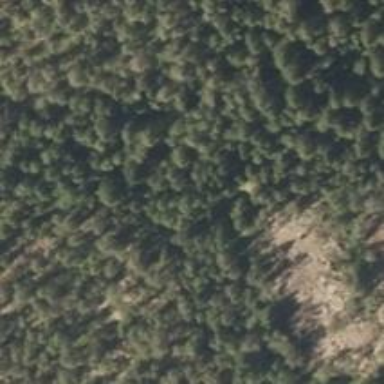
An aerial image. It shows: Cliff in nature.